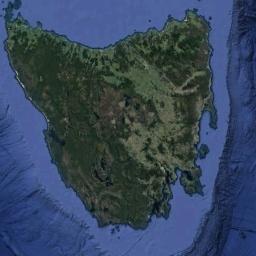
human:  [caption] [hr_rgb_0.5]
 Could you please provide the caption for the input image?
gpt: The island in the picture is rectangular .

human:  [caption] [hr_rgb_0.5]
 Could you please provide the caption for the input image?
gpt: The green island, Which is roughly triangular in shape, Is surrounded by blue sea water, And the island has a green and yellow-brown color .

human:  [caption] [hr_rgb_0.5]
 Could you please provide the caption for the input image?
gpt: There are many trees on the island .

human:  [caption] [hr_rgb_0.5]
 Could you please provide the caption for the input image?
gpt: The island has rugged terrain and dense vegetation .

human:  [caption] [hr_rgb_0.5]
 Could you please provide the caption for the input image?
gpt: The green island is on a blue sea .